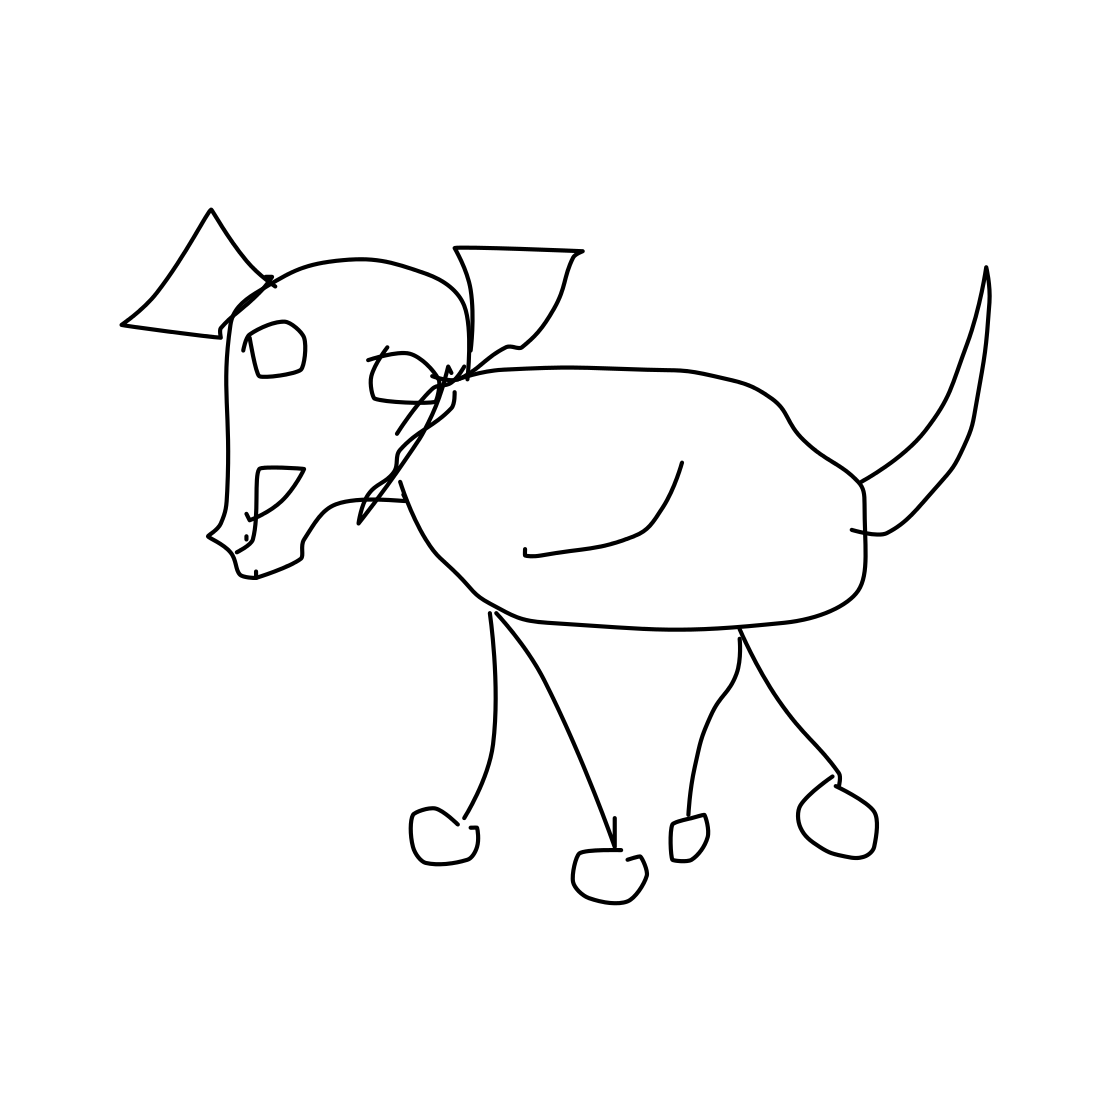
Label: dog